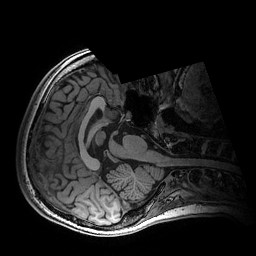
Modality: T1w
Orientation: axial
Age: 21
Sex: female
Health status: healthy